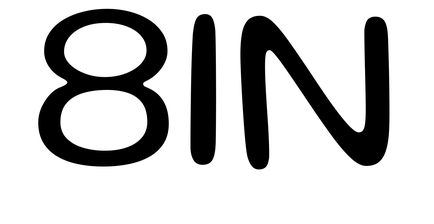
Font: Gluten_Light